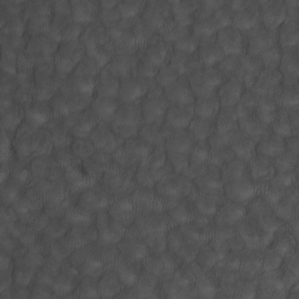
Label: non_frost